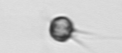
Label: Acanthoica_quattrospina